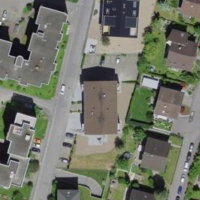
EUNIS habitat code: 55
Species observed at this site:
Lathyrus vernus
Symphyotrichum novae-angliae
Caltha palustris
Petasites albus
Vincetoxicum hirundinaria
Aruncus dioicus
Lamium galeobdolon